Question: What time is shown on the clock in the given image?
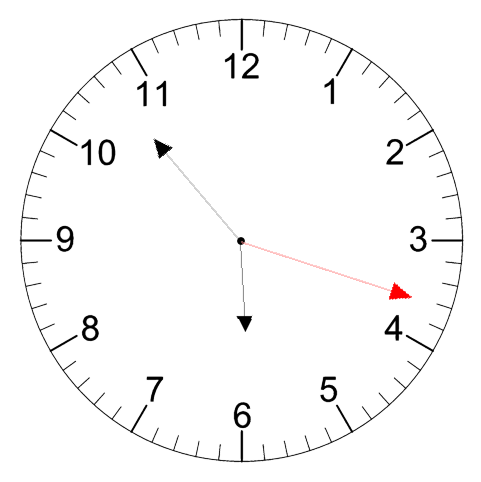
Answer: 05:53:18